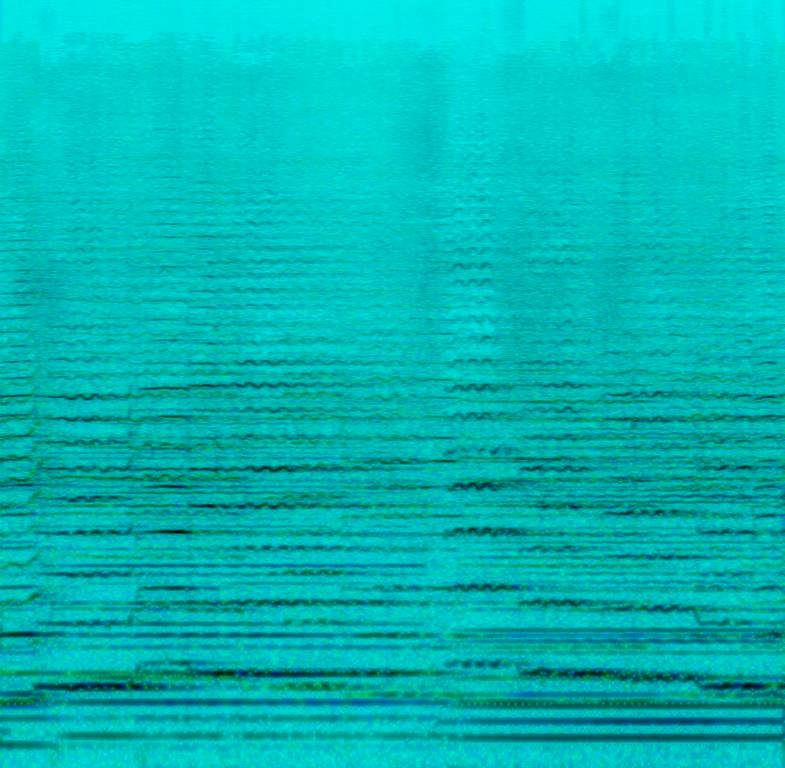
The low quality recording features a classical song that consists of a sustained cello melody playing over sustained strings. It sounds emotional, passionate and the recording is a bit noisy.